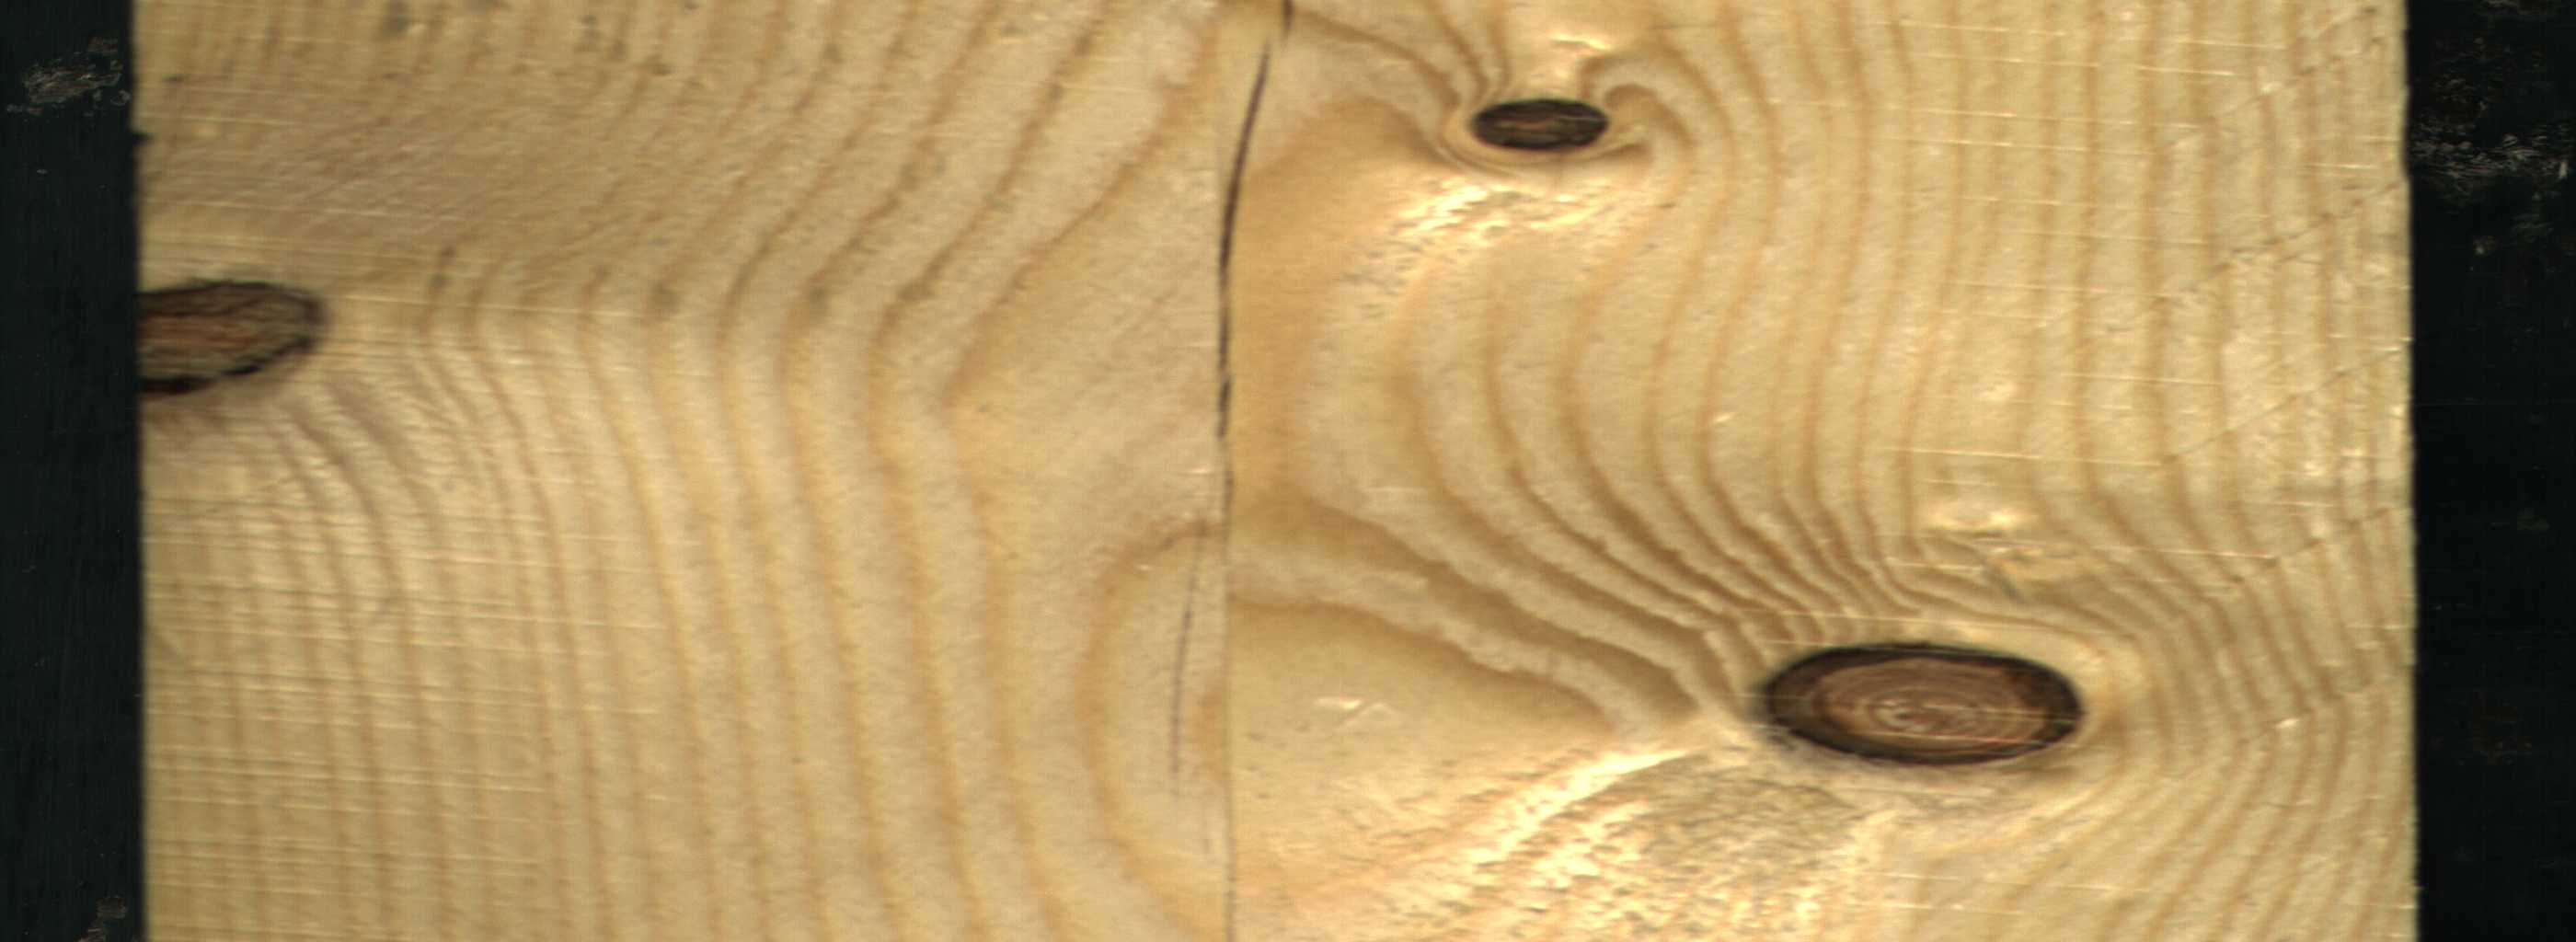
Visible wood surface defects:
Crack
Crack
Dead_Knot
Dead_Knot
Dead_Knot